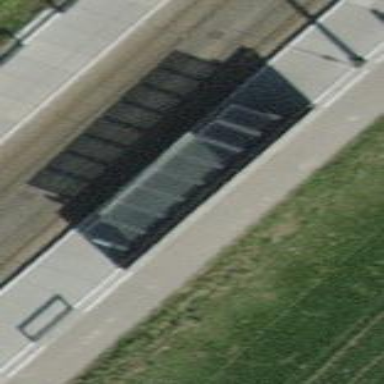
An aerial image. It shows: Shelter for public transport located on roof of building.